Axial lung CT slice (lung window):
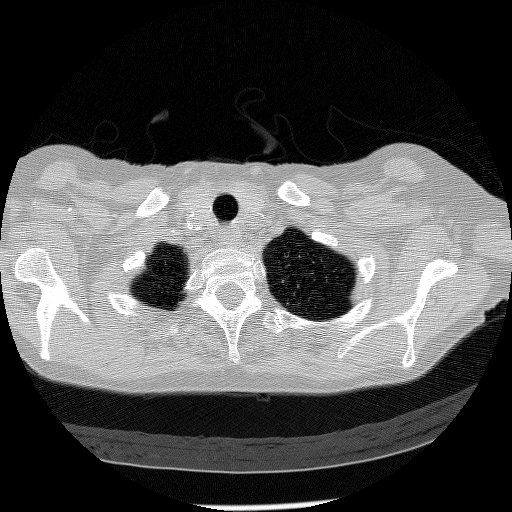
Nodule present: no